Interaction volume radius: 10 \u00c5
Interaction volume height: 15 \u00c5
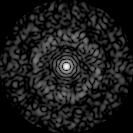
Disorder parameter: 0.8128